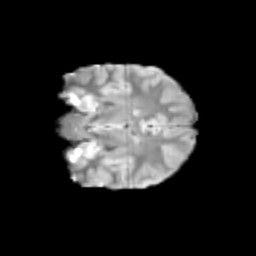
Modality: T2w
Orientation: coronal
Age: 10
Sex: female
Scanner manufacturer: siemens
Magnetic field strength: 3 T
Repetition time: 3.8 s
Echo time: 0.07 s